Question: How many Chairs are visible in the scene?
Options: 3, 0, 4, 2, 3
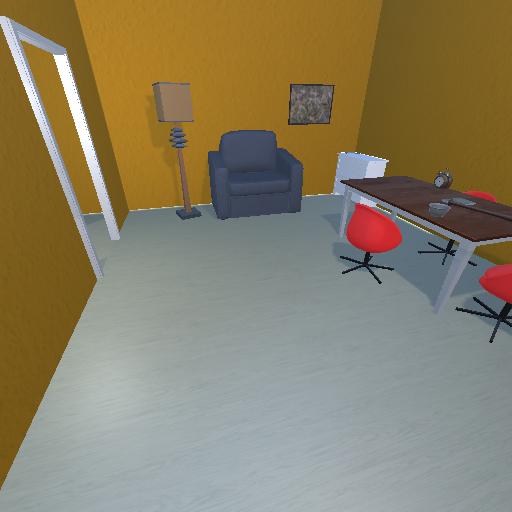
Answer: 3